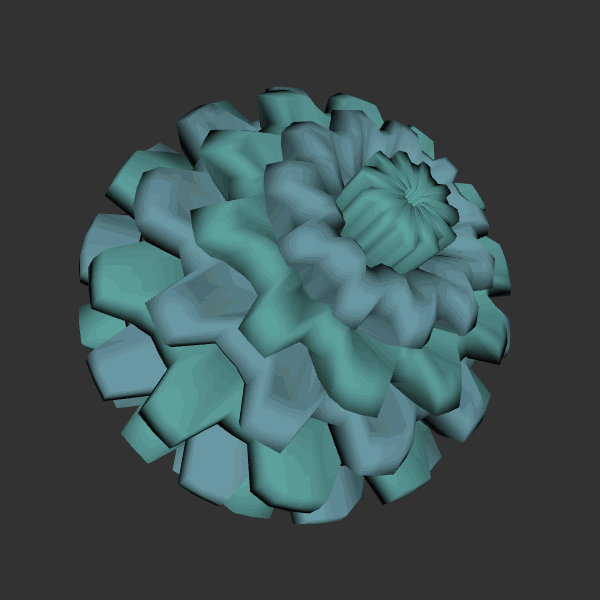
Background: dark